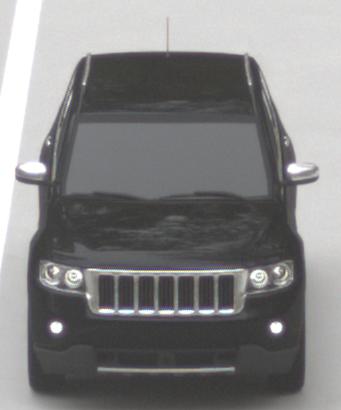
Make: Jeep
Model: Grand Cherokee
Detailed model: WK2
Model produced from: 2010
Model produced until: 2021
Doors: 5
Color: black
Road condition: dry road
Daytime: morning or afternoon
Contrast: low contrast